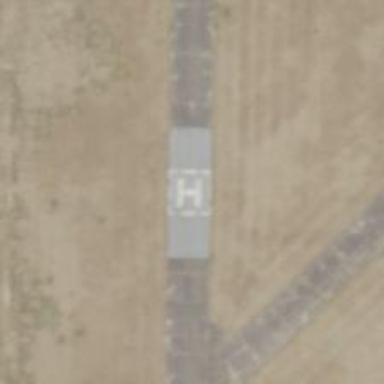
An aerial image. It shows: Image of helipad at airport.